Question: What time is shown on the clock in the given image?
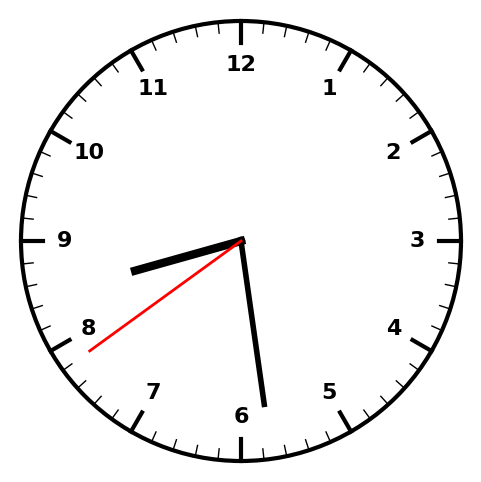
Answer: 08:28:39